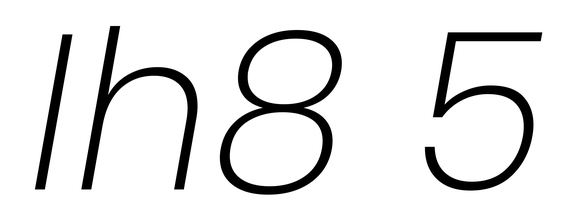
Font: Poppins-ExtraLightItalic